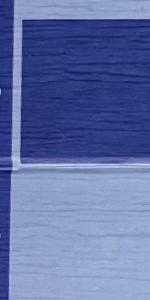
Label: Empty